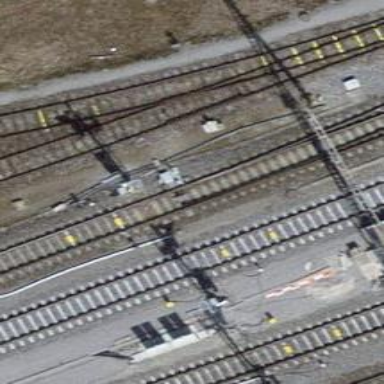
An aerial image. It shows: Railway switch.